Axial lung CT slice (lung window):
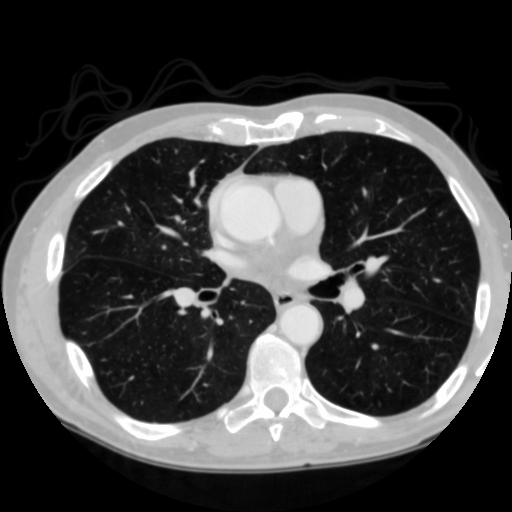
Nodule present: no